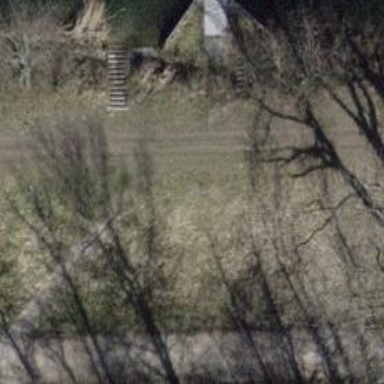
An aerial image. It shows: Set of steps on the road.